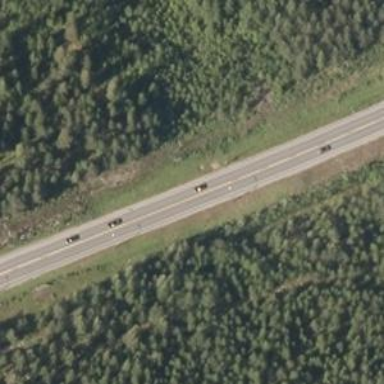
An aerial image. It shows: Asphalt road designated as trunk highway.